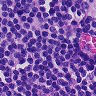
Metastatic tissue present: no